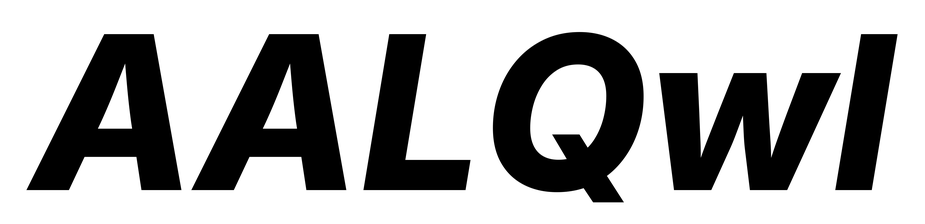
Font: Inter-Italic_ExtraBold_Italic